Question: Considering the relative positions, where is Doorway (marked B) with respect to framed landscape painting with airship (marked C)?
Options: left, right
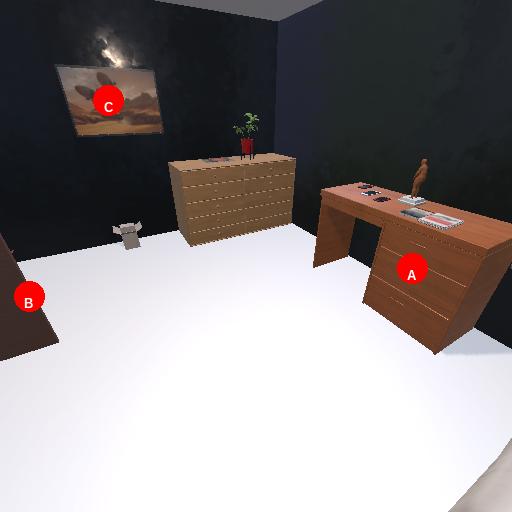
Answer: left